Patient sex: F
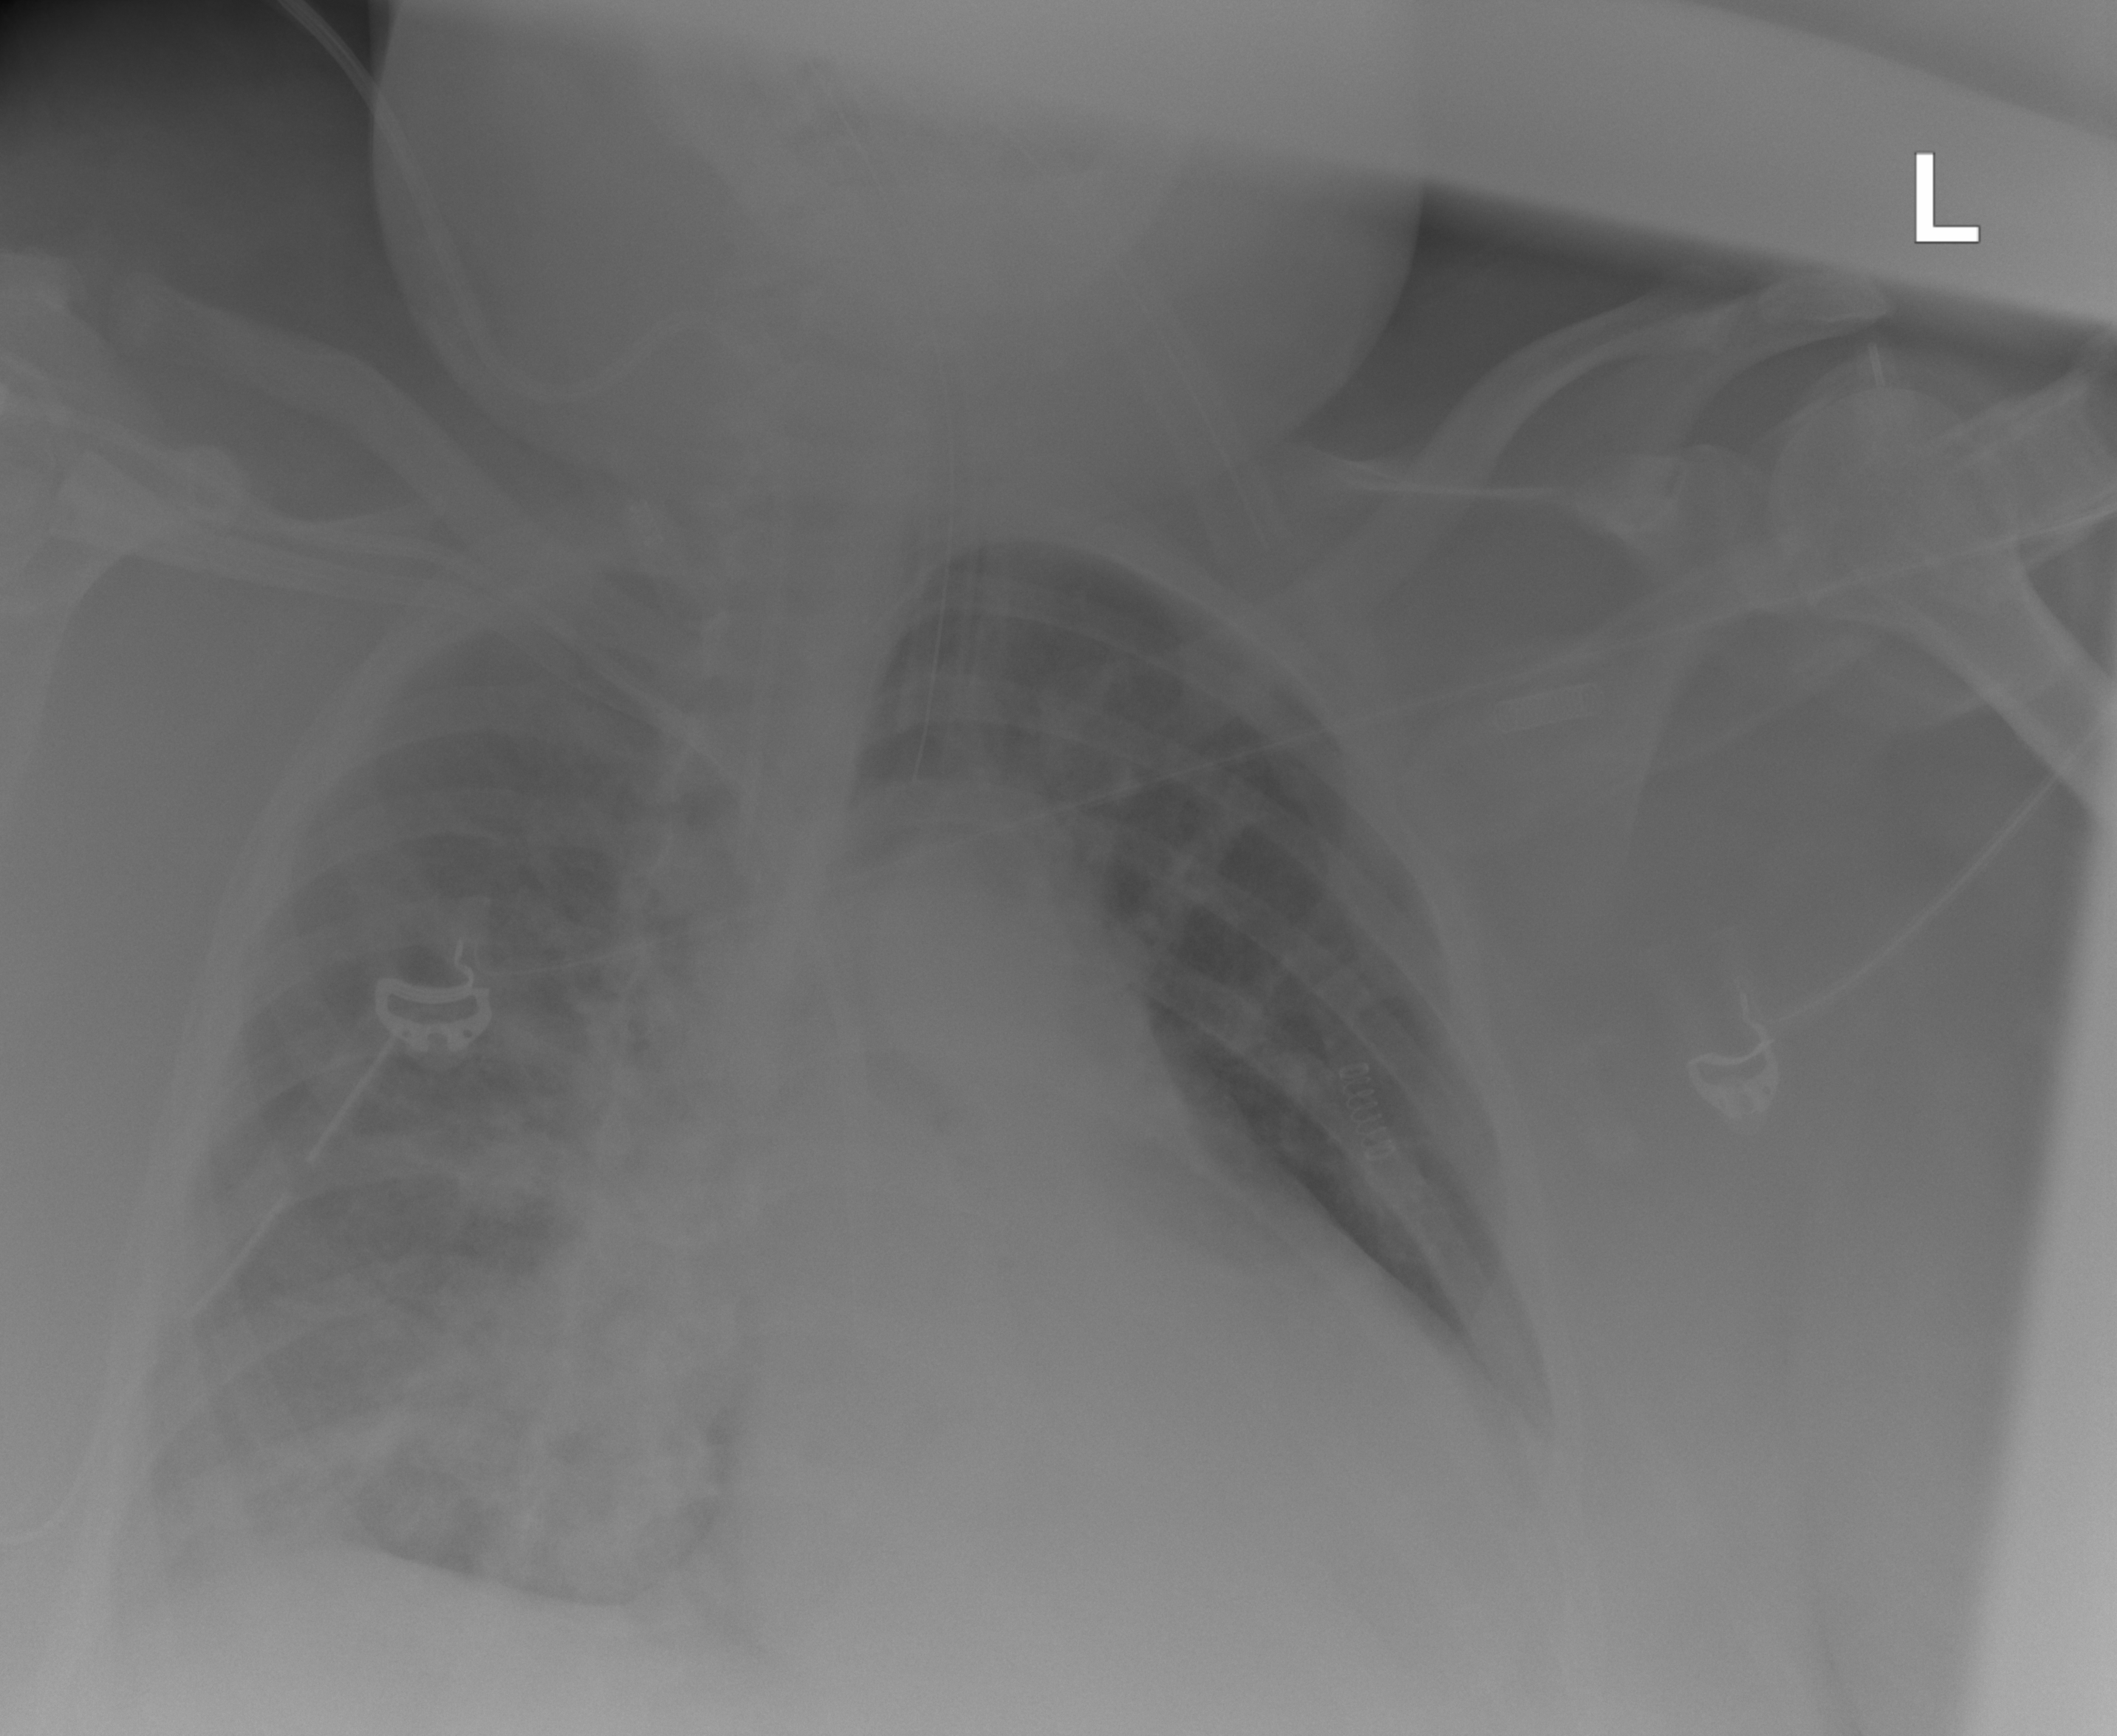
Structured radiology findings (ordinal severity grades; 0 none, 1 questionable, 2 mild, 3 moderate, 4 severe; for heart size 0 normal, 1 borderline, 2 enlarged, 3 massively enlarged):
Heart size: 2
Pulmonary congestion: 2
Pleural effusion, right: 2
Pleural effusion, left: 0
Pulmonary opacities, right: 0
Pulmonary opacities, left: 0
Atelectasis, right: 3
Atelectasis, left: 0